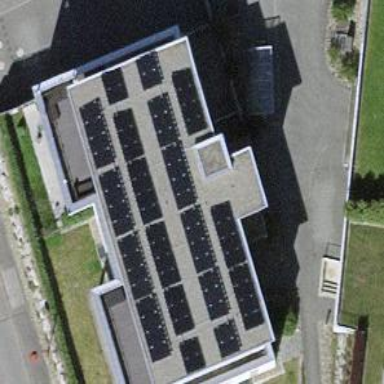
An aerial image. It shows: Solar power generator with photovoltaic panels.